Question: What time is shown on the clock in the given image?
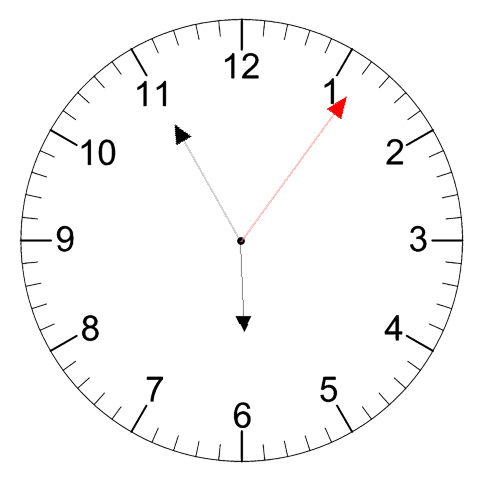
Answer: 05:55:06